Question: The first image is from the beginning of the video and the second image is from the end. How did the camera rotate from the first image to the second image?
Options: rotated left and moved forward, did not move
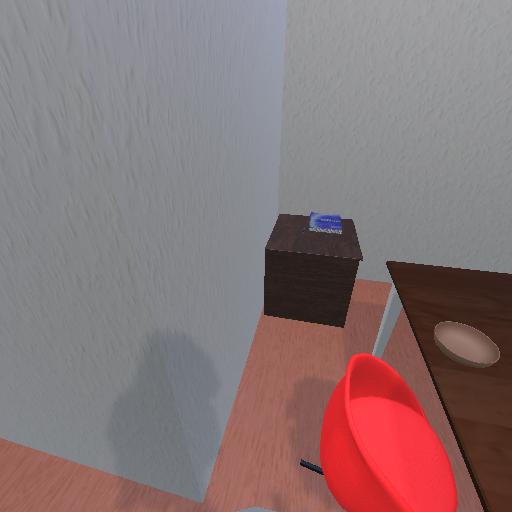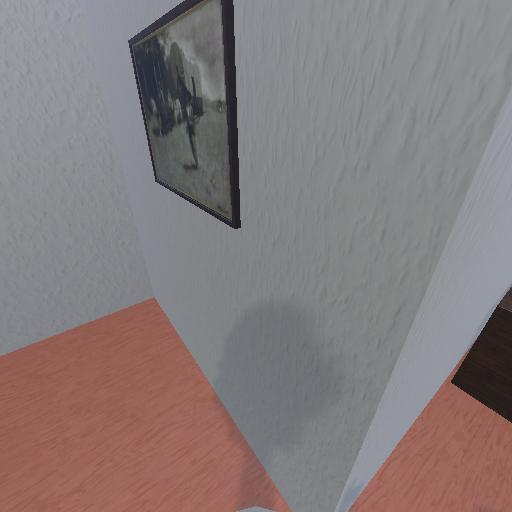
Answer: rotated left and moved forward